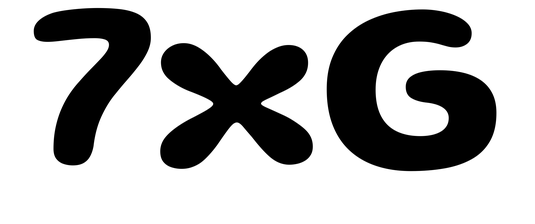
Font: Gluten_SemiBold